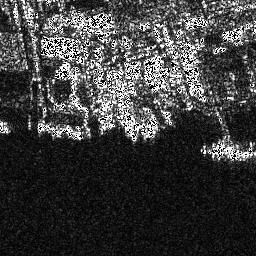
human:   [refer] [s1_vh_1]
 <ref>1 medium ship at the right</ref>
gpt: <box>[[80, 55, 98, 62, 0]]</box>